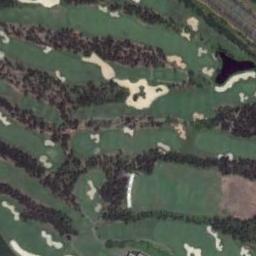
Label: golf_course